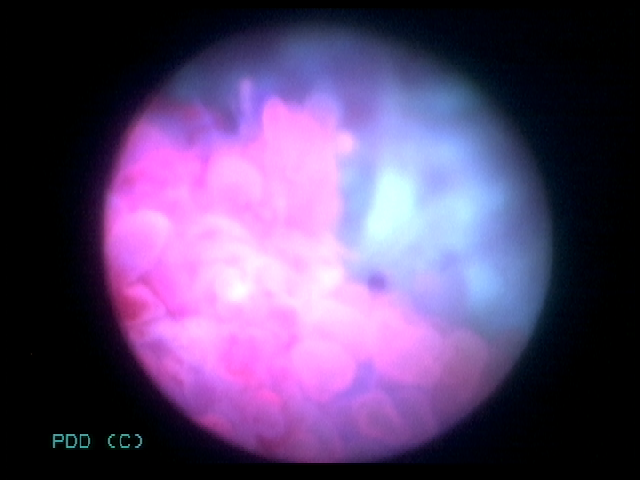
Modality: BLC
Class: Malignant
Subclass: HighGradePapillary
Lesion: L1
Stage: Ta
Morphology: Papillary
Bladder cancer association: Yes